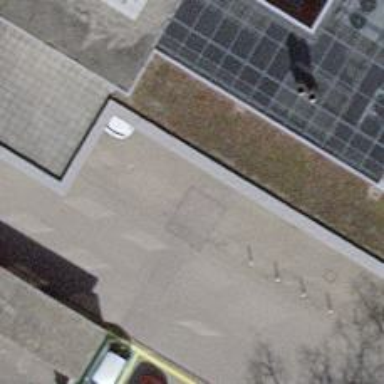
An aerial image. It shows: Bollard barrier.